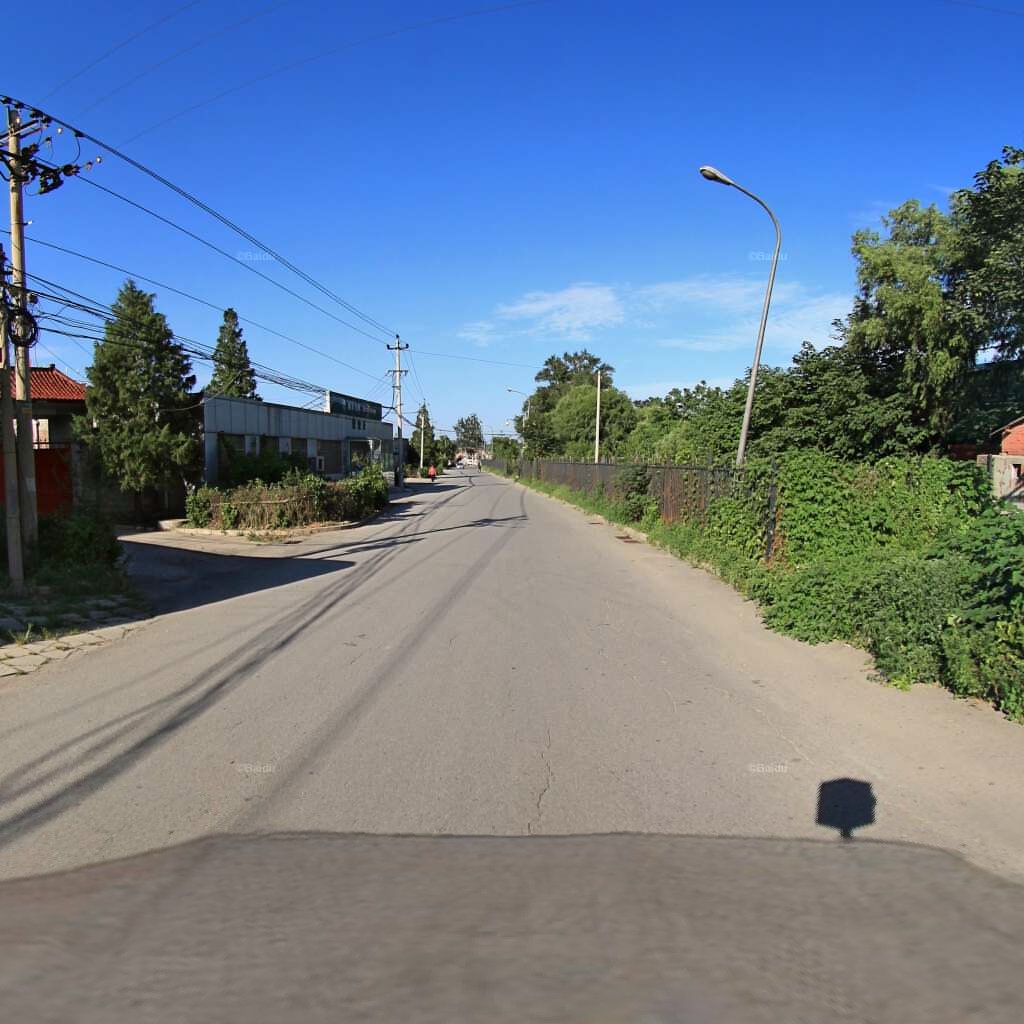
Region: Haidian
Road damage annotations: longitudinal crack, longitudinal crack